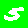
Digit: 5